Interaction volume radius: 5 \u00c5
Interaction volume height: 10 \u00c5
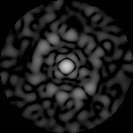
Disorder parameter: 0.8283